Interaction volume radius: 10 \u00c5
Interaction volume height: 10 \u00c5
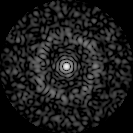
Disorder parameter: 0.827